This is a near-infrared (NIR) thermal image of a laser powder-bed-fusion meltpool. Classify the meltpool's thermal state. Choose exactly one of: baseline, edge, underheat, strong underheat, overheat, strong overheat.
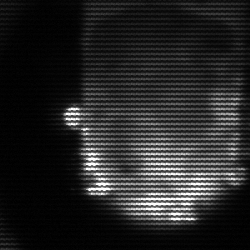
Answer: baseline